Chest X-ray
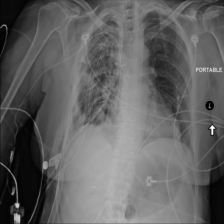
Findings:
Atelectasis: negative
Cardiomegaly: negative
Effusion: negative
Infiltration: negative
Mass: negative
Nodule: negative
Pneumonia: negative
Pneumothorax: negative
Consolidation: negative
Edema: negative
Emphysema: negative
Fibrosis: negative
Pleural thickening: negative
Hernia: negative